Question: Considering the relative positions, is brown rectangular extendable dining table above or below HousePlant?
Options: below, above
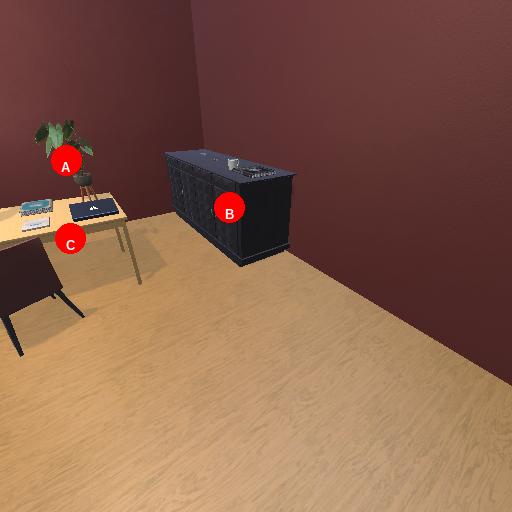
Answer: below